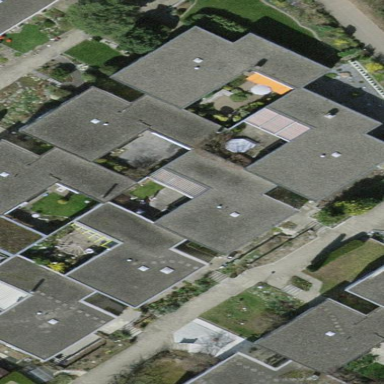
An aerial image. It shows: Terrace building.